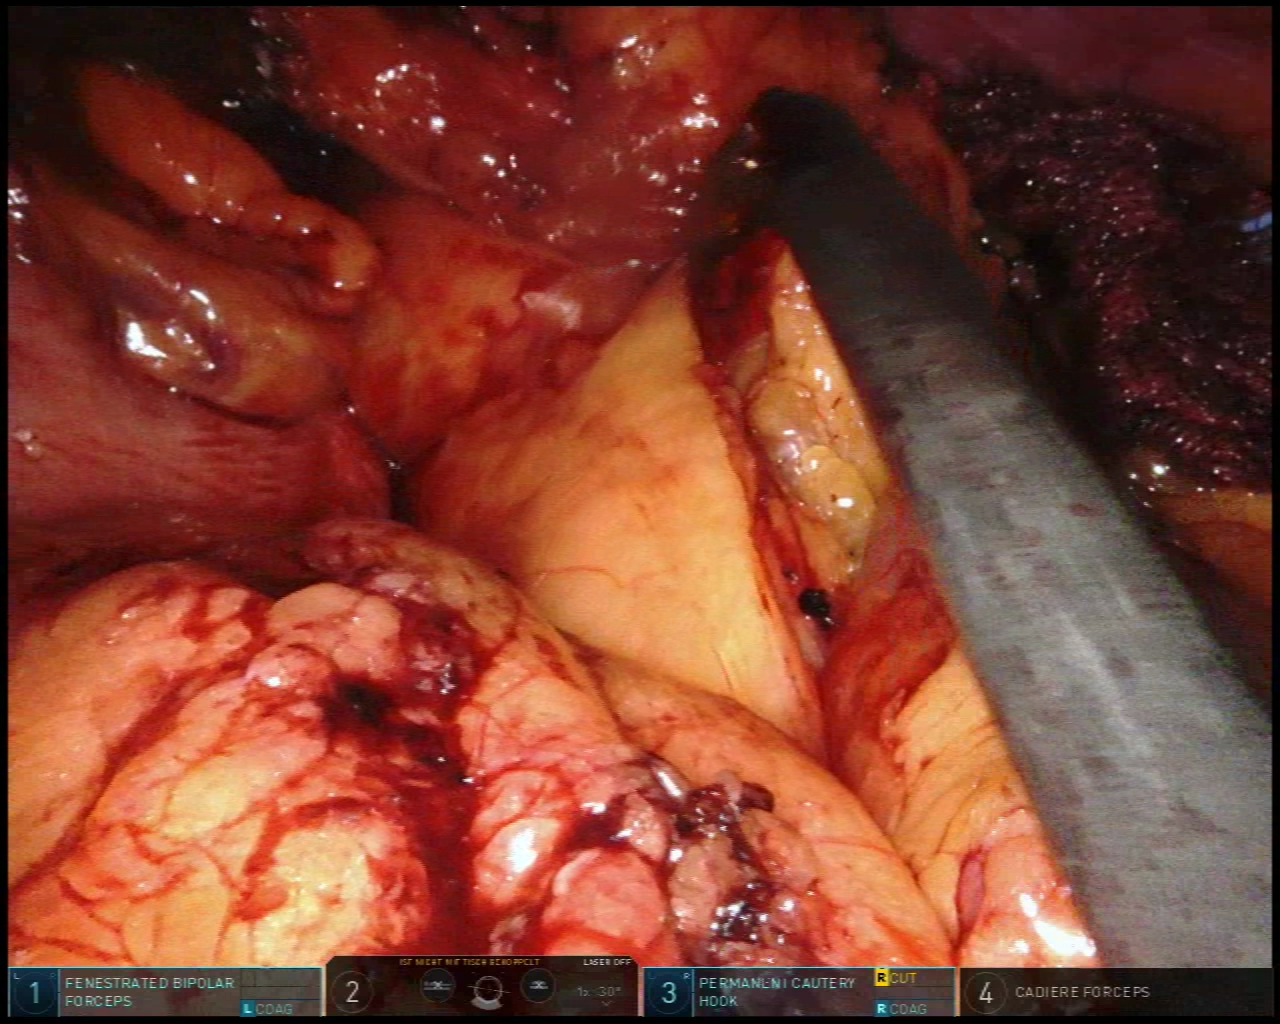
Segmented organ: stomach
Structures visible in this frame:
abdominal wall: yes
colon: no
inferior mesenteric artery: no
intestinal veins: no
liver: no
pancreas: no
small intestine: no
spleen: no
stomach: yes
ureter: no
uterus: no
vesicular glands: no